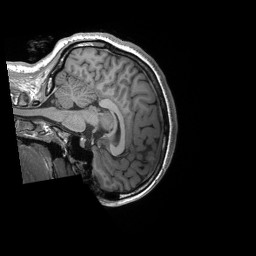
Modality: T1w
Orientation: sagittal
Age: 25
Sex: female
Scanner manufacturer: siemens
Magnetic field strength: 3 T
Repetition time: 2.4 s
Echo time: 0.00224 s